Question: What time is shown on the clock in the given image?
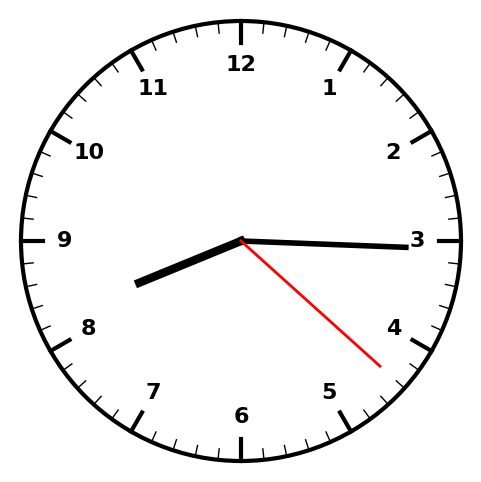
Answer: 08:15:22